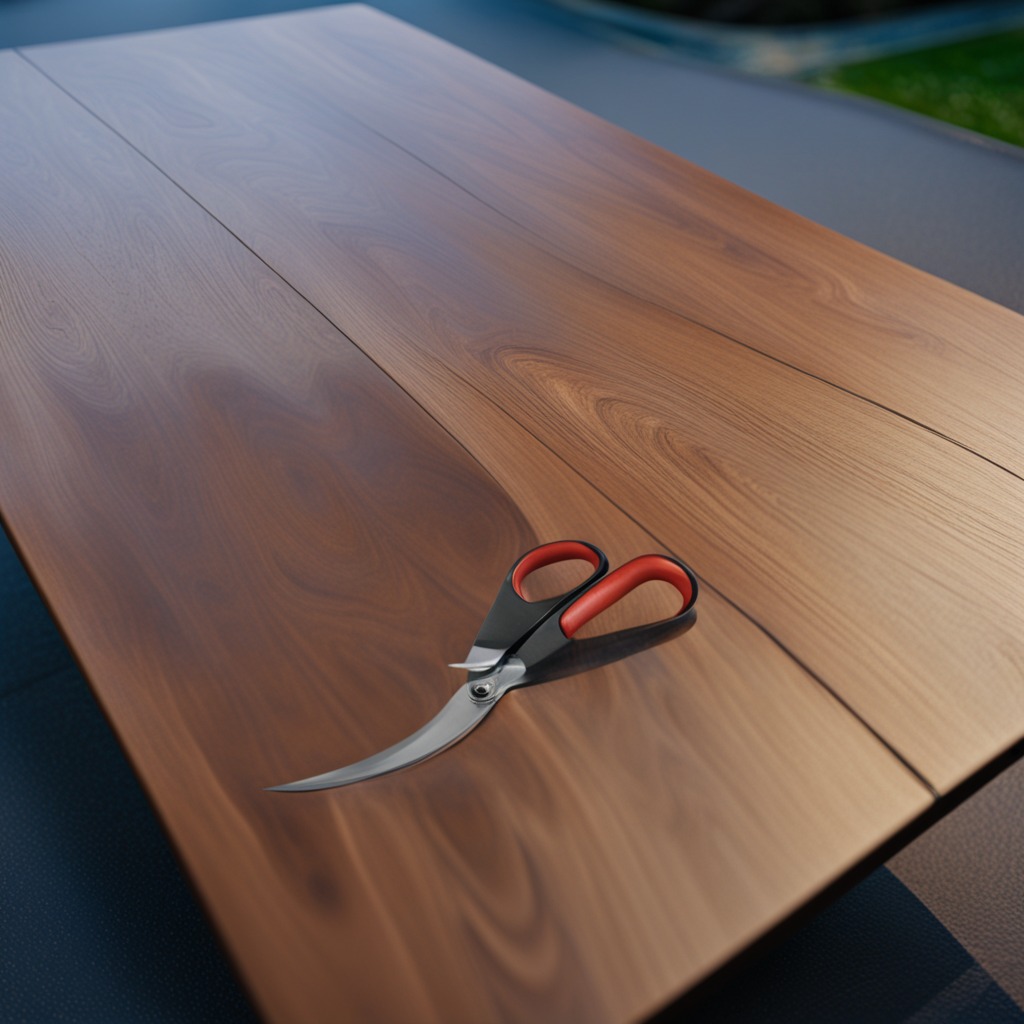
A scissor lies on the table.